Question: I'm trying to scrape the Wikipedia infobox and get information for some keywords. For example: <URL>

Let's say I'm looking for the values for Manufacturer. I want them in a list, and I only want their text. So in this case the desired output would be '['Keurig Dr Pepper (United States, Worldwide)', 'A&W Canada (Canada)']'.
Whatever I try I can't successfully generate this list. Here is a piece of my code:
'''
url = "https://en.wikipedia.org/wiki/ABC_Studios"
soup = BeautifulSoup(requests.get(url), "lxml")
tbl = soup.find("table", {"class": "infobox vcard"})
list_of_table_rows = tbl.findAll('tr')
for tr in list_of_table_rows:
th = tr.find("th")
td = tr.find("td")
# take th.text and td.text
'''
I would like a method that can work in various cases: when there are line breaks in the way, when some of the values are links, when some of the values are paragraphs, etc. In all cases, I only want the text that we see on the screen, not the link, not the paragraph, just plain text. I also don't want the output to be 'Keurig Dr Pepper (United States, Worldwide)A&W Canada (Canada)', as later on I would like to be able to parse the result and do something with each entity.
There are many Wikipedia pages that I'm going through and I can't find a method that works for a good portion of them. Could you help me with ? I'm not proficient in scraping.
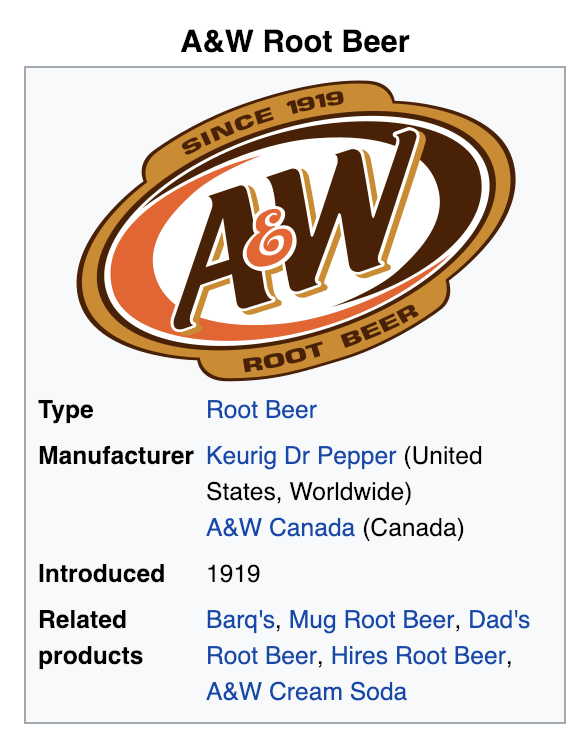
Answer: Okay, here's my attempt at doing this (the json library is only to pretty-print the dictionary):
'''
import json
from bs4 import BeautifulSoup
import requests
url = "https://en.wikipedia.org/wiki/ABC_Studios"
r = requests.get(url)
soup = BeautifulSoup(r.text, "lxml")
tbl = soup.find("table", {"class": "infobox vcard"})
list_of_table_rows = tbl.findAll('tr')
info = {}
for tr in list_of_table_rows:
th = tr.find("th")
td = tr.find("td")
if th is not None:
innerText = ''
for elem in td.recursiveChildGenerator():
if isinstance(elem, str):
innerText += elem.strip()
elif elem.name == 'br':
innerText += '
'
info[th.text] = innerText
print(json.dumps(info, indent=1))
'''
The code replaces the '<br/>' tags with '
', which gives:
'''
{
"Trading name": "ABC Studios",
"Type": "Subsidiary
Limited liability company",
"Industry": "Television production",
"Predecessor": "Touchstone Television",
"Founded": "March 21, 1985; 33 years ago(1985-03-21)",
"Headquarters": "Burbank, California,U.S.",
"Area served": "Worldwide",
"Key people": "Patrick Moran (President)",
"Parent": "ABC Entertainment Group
(Disney-ABC Television Group)",
"Website": "abcstudios.go.com"
}
'''
You can tweak it if you want to return lists instead of strings with '
's
'''
innerTextList = innerText.split("
")
if len(innerTextList) < 2:
info[th.text] = innerTextList[0]
else:
info[th.text] = innerTextList
'''
Which gives:
'''
{
"Trading name": "ABC Studios",
"Type": [
"Subsidiary",
"Limited liability company"
],
"Industry": "Television production",
"Predecessor": "Touchstone Television",
"Founded": "March 21, 1985; 33 years ago(1985-03-21)",
"Headquarters": "Burbank, California,U.S.",
"Area served": "Worldwide",
"Key people": "Patrick Moran (President)",
"Parent": [
"ABC Entertainment Group",
"(Disney-ABC Television Group)"
],
"Website": "abcstudios.go.com"
}
'''